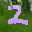
Label: 2